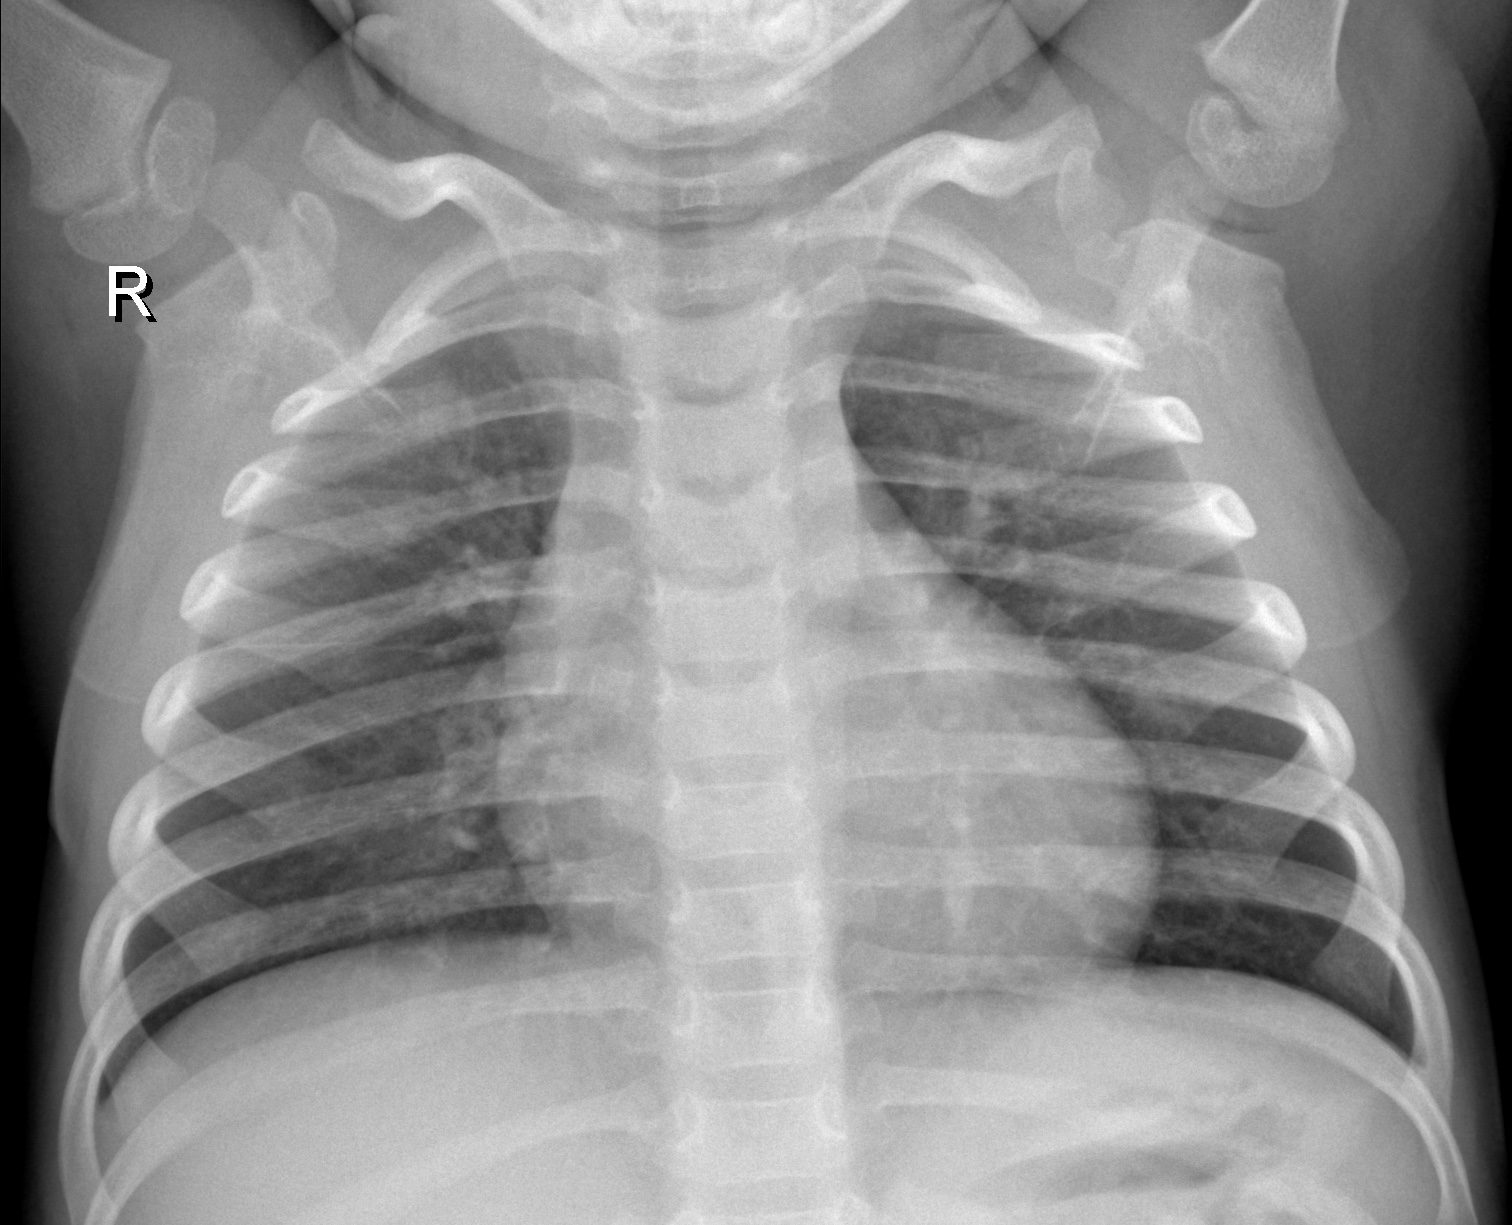
Diagnosis: NORMAL